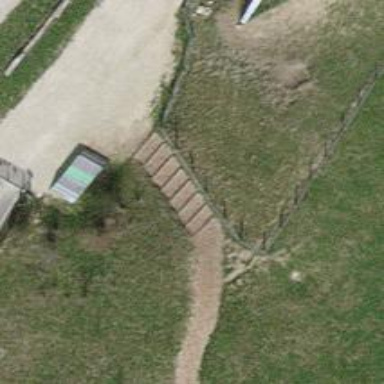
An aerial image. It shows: Road with steps.